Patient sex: M
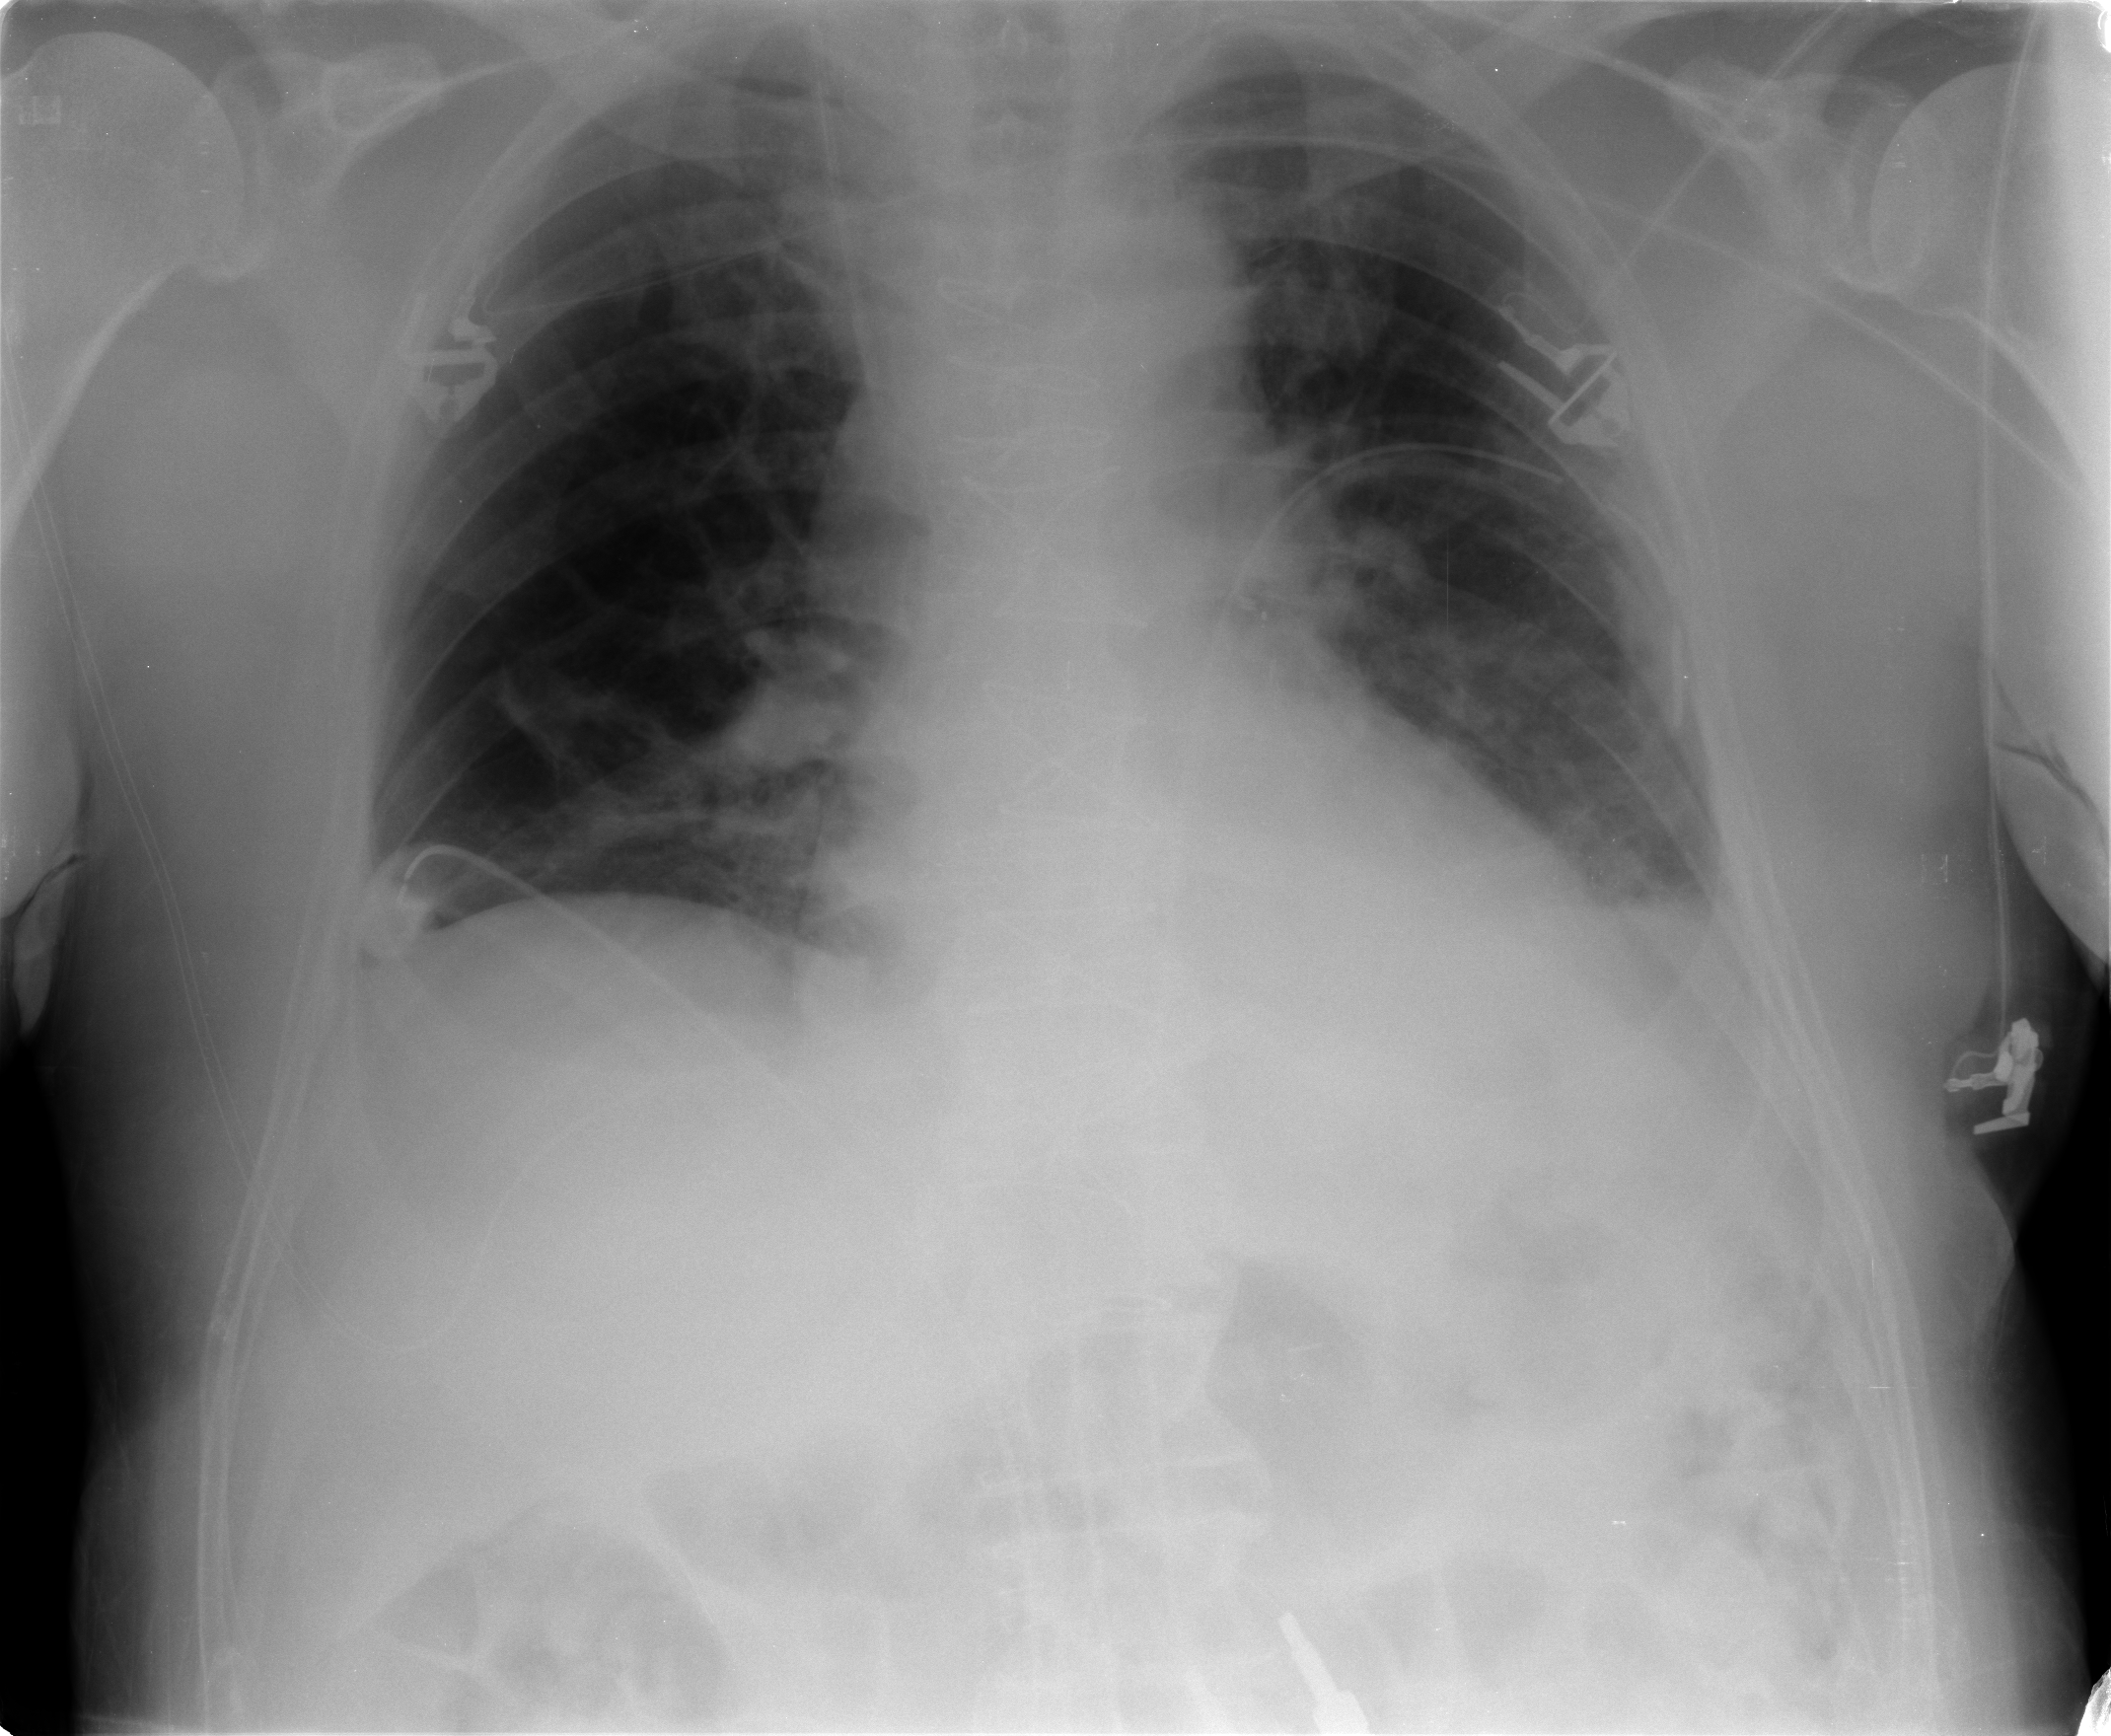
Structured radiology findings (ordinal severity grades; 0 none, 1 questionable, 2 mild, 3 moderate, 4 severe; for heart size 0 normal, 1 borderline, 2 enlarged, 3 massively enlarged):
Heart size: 0
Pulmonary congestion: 0
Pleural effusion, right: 2
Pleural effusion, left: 2
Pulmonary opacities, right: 0
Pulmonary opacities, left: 0
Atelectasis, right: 2
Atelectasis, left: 2